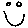
Label: smiley face